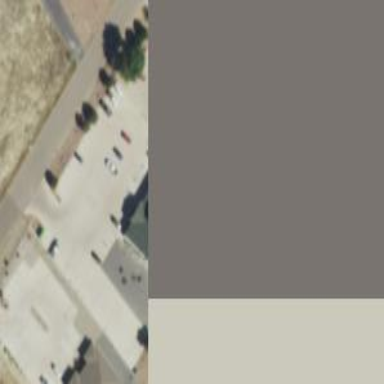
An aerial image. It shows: Office building.